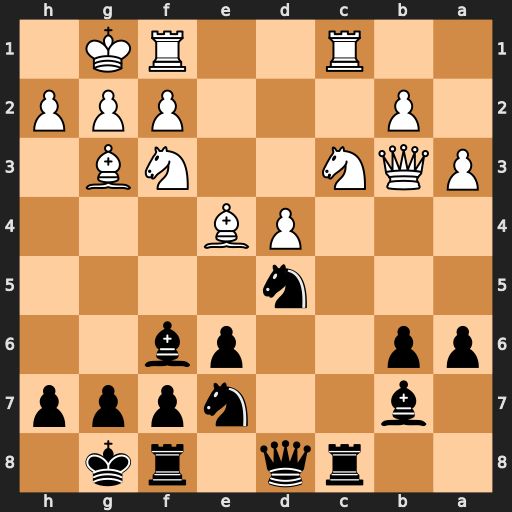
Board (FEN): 2rq1rk1/1b2nppp/pp2pb2/3n4/3PB3/PQN2NB1/1P3PPP/2R2RK1
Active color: b
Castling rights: -
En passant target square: -
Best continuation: Nxc3 Bxb7 Ne2+